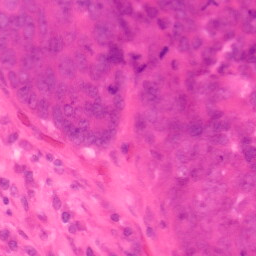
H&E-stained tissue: Colon